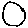
Label: circle